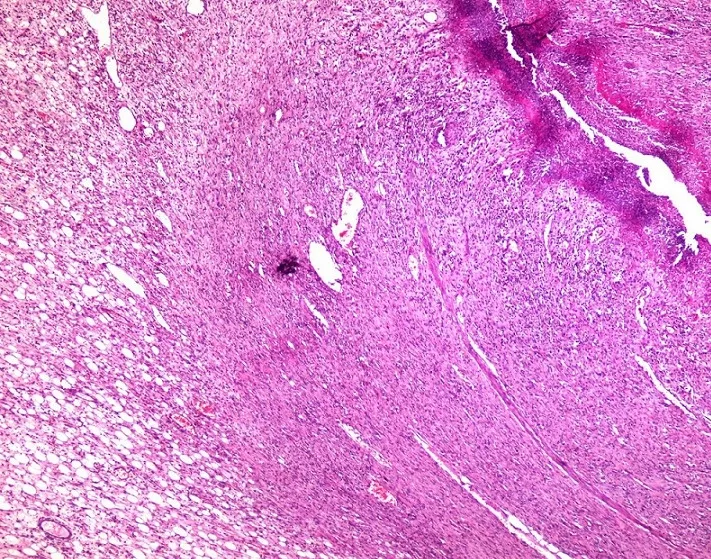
The overlying mucosa is focally ulcerated (HEx40).
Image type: pathology (h&e)